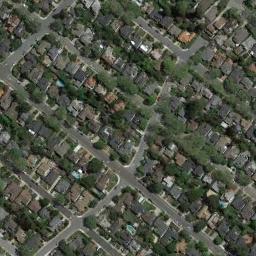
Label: dense_residential